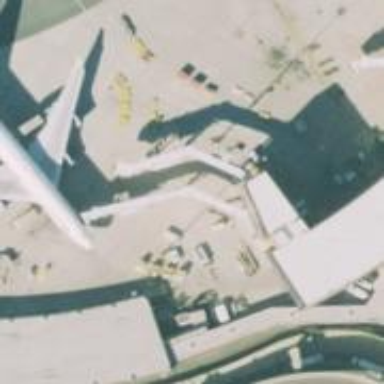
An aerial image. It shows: Airport gate.